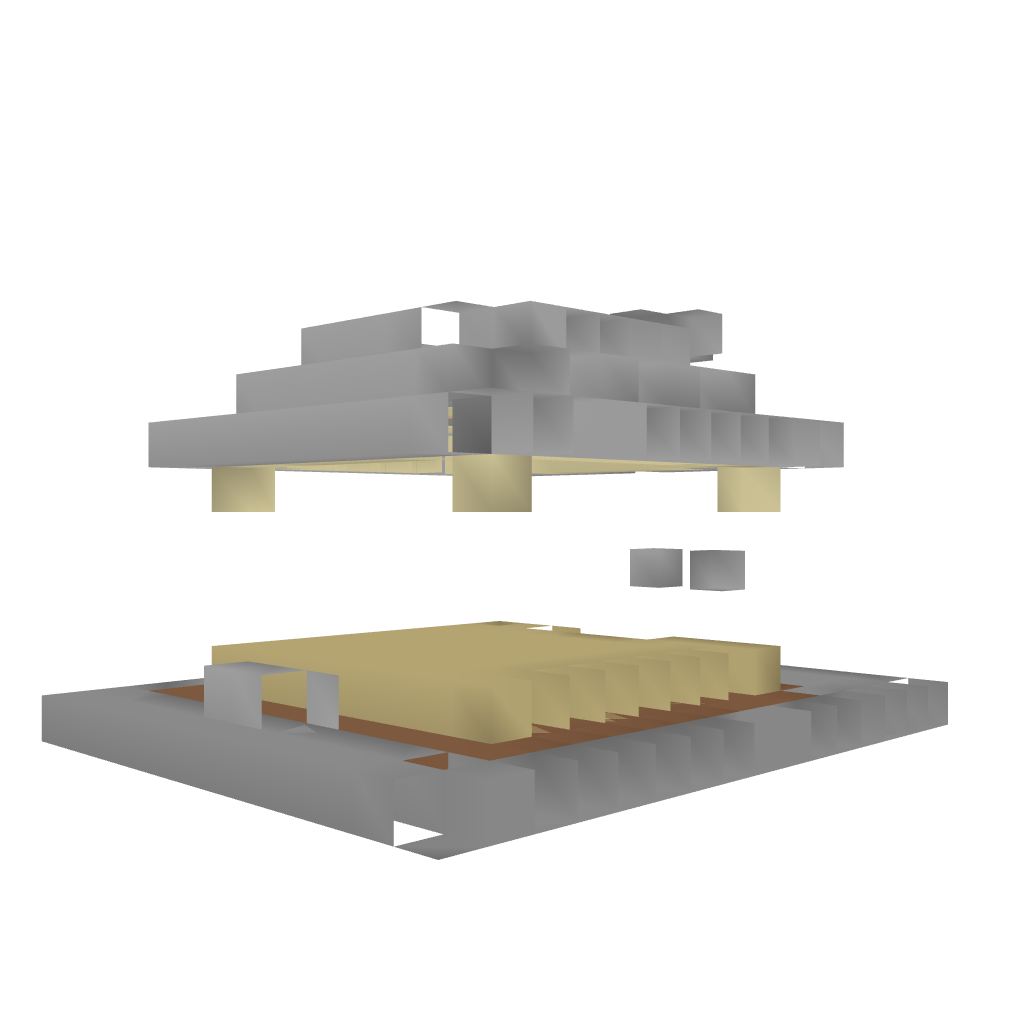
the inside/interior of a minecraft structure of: Small Desert House